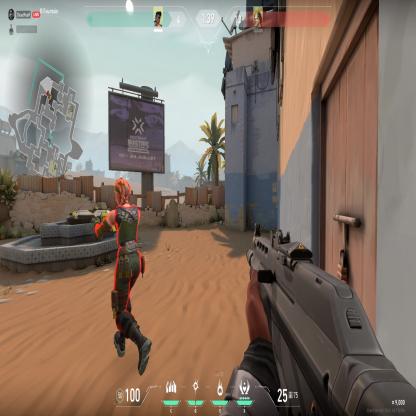
Label: enemy